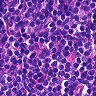
Metastatic tissue present: no